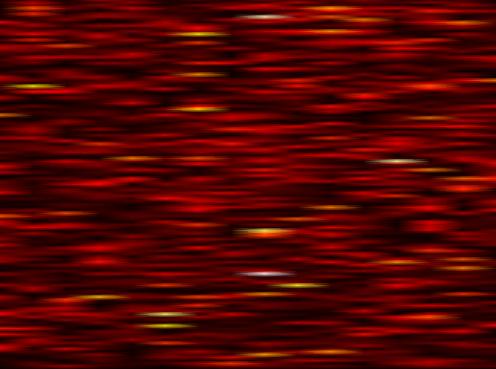
Label: UFMC